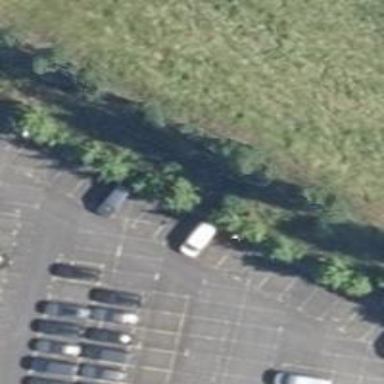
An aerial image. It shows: Parking aisle designated as service road.